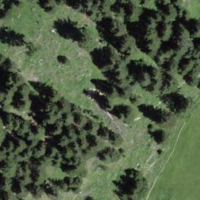
EUNIS habitat code: 43
Species observed at this site:
Pimpinella major
Aricia artaxerxes
Lasiommata maera
Erebia melampus
Arcyptera fusca
Erebia alberganus